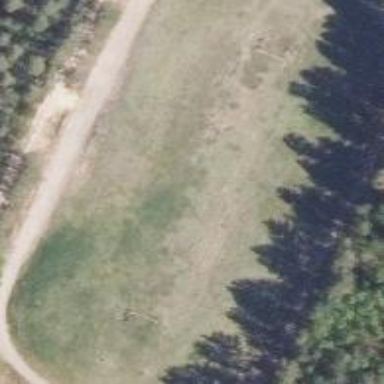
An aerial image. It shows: Track made of fine gravel in leisure land area.